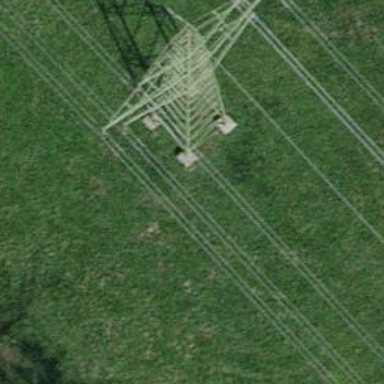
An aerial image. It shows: Power tower.